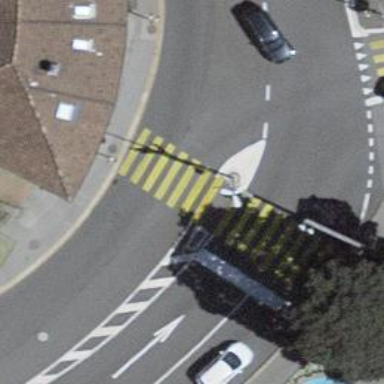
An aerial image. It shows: Zebra crossing with pedestrian island.